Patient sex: M
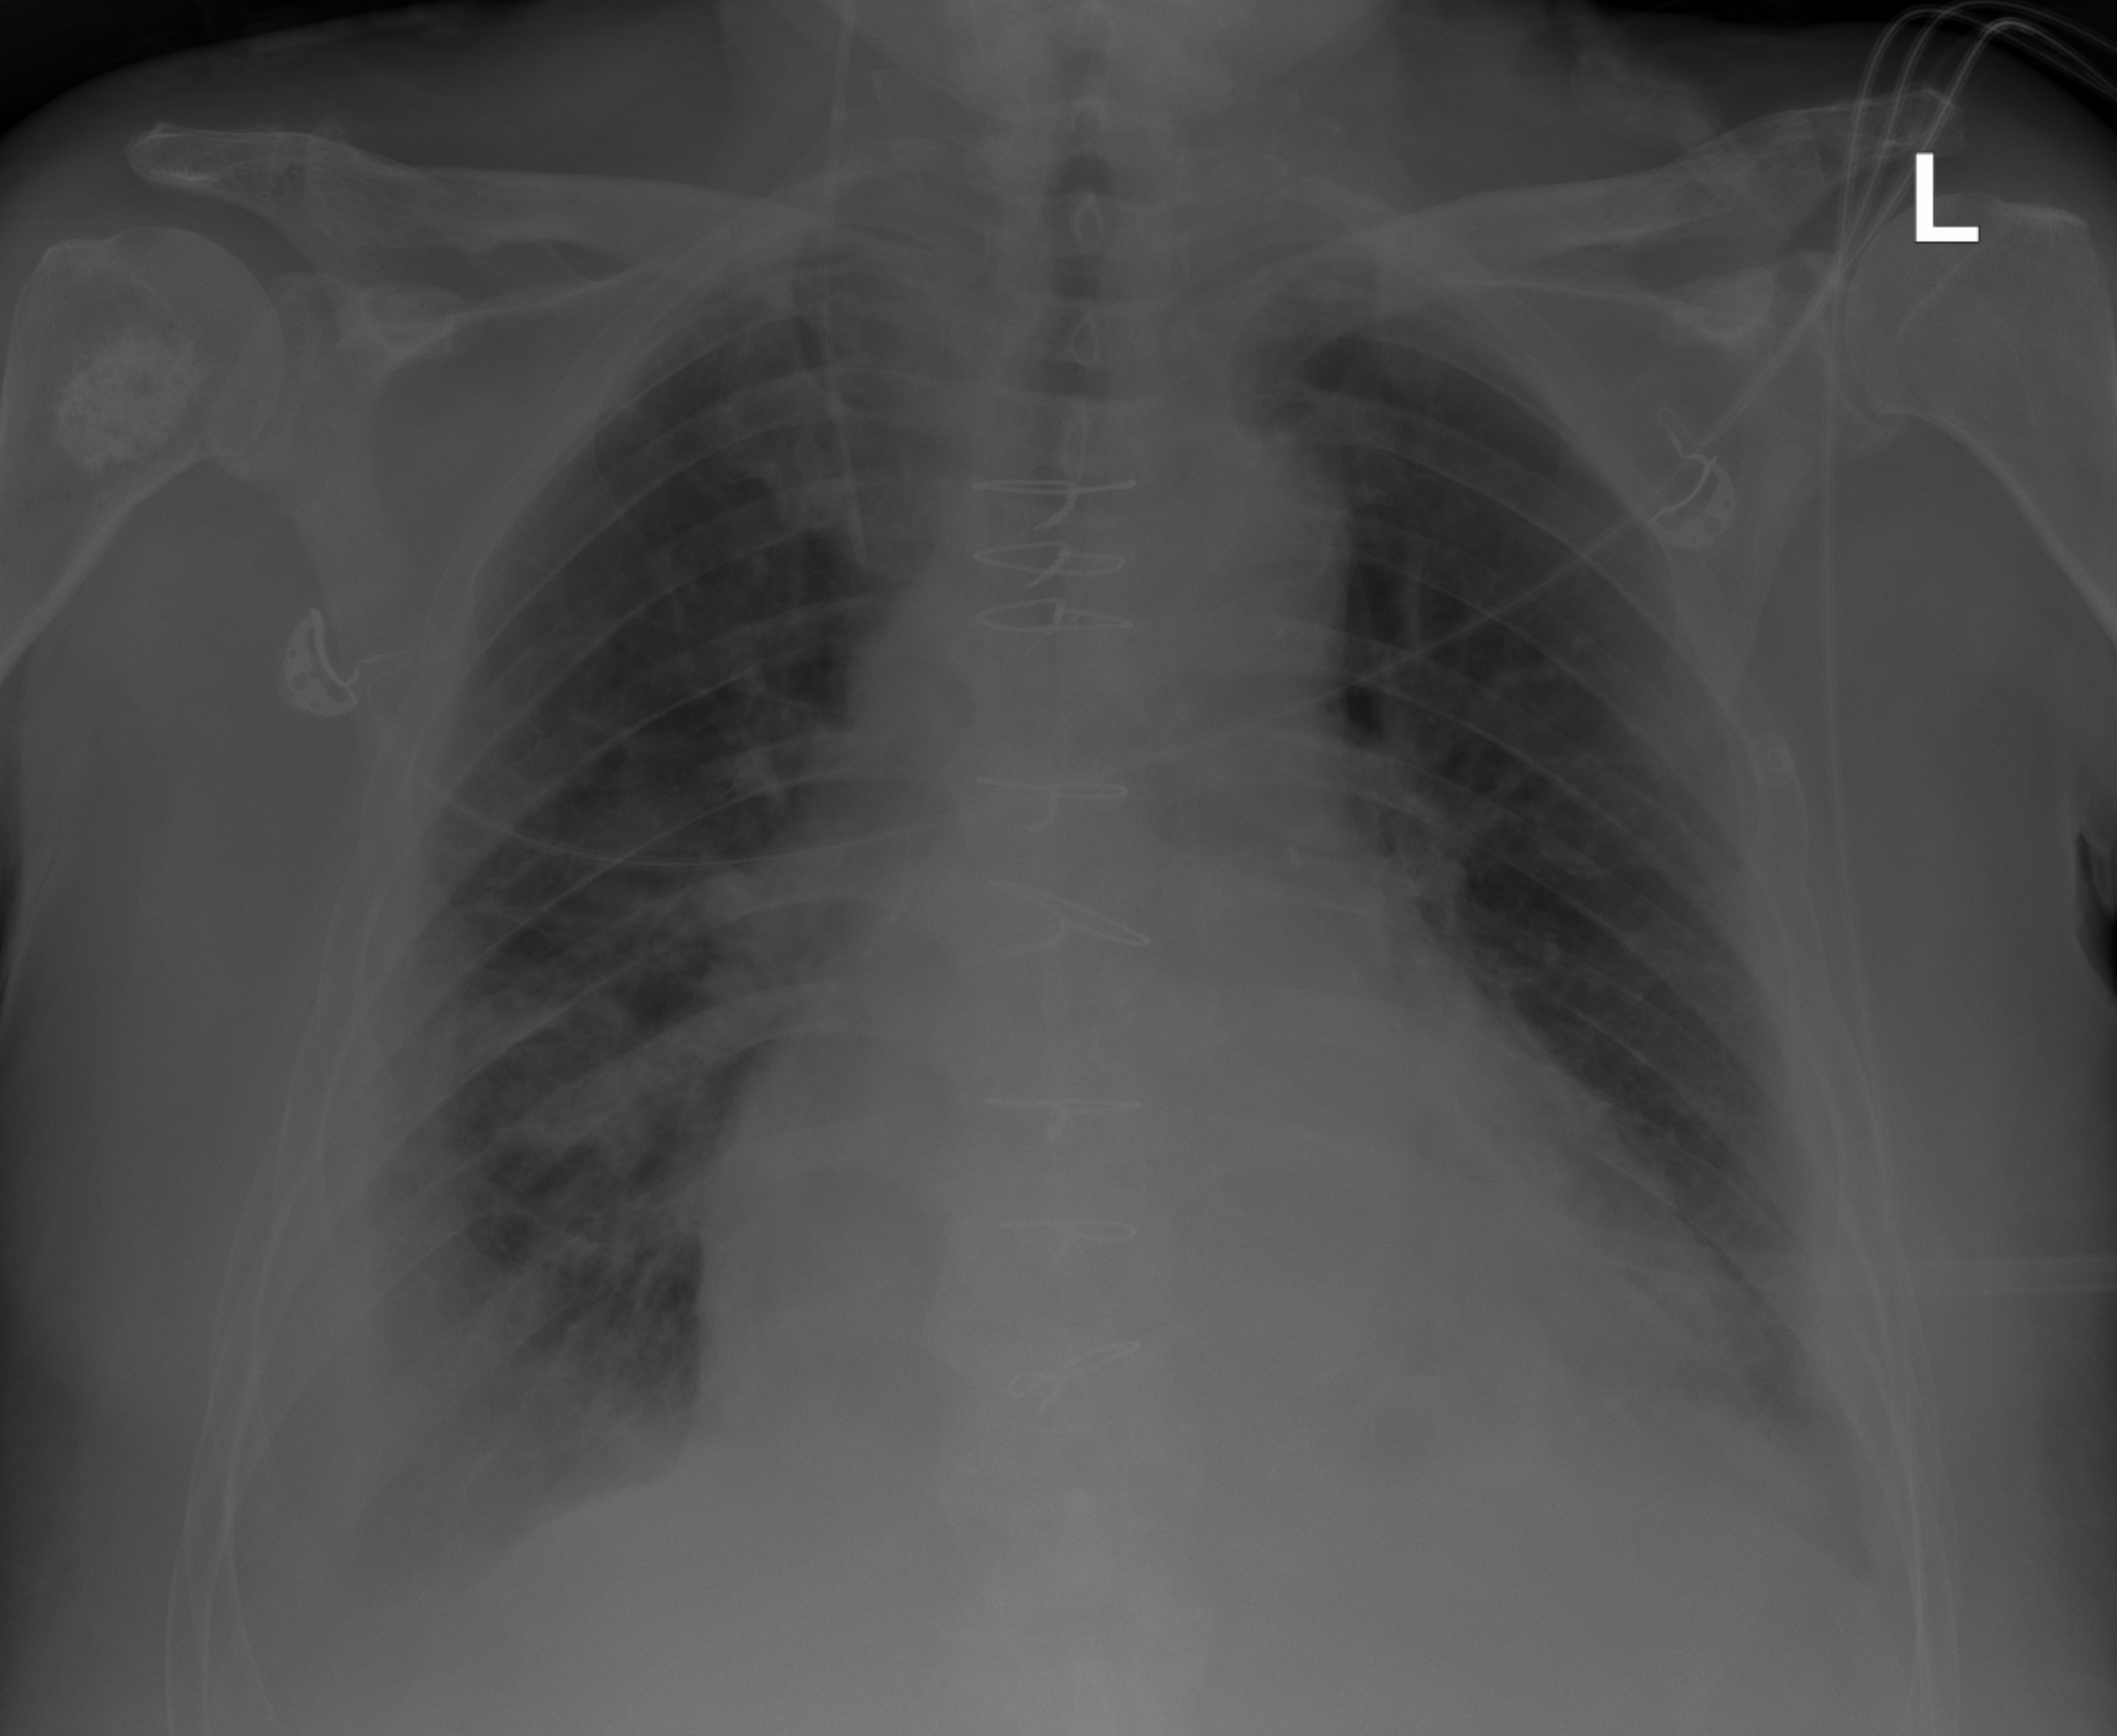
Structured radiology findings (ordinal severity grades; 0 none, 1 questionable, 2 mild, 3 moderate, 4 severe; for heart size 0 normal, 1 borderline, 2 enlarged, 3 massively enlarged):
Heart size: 3
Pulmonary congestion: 0
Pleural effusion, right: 2
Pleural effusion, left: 1
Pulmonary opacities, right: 2
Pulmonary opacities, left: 0
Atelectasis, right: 2
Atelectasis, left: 2